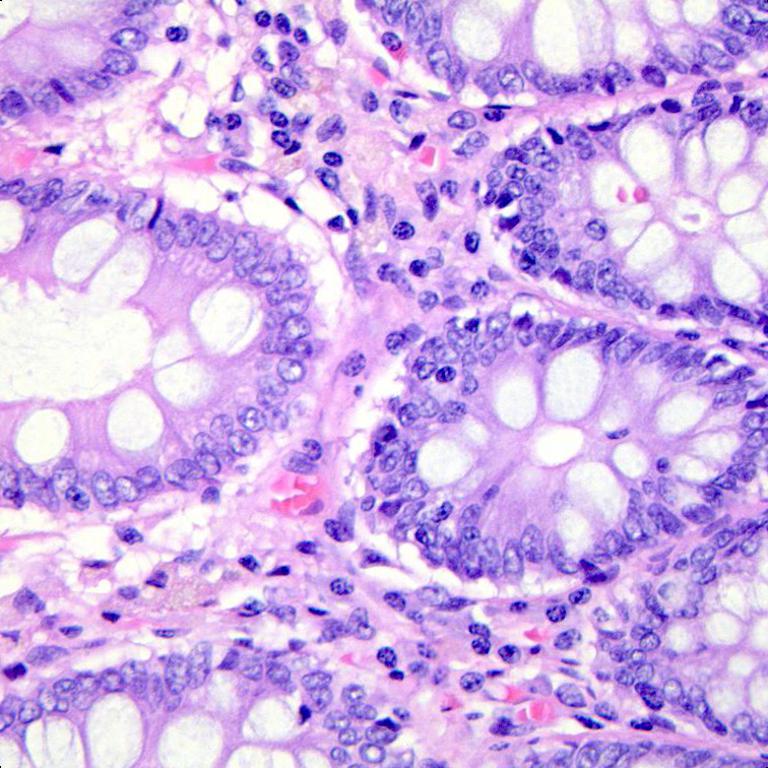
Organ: colon
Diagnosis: benign